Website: ulta-beauty
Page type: customer-info-address
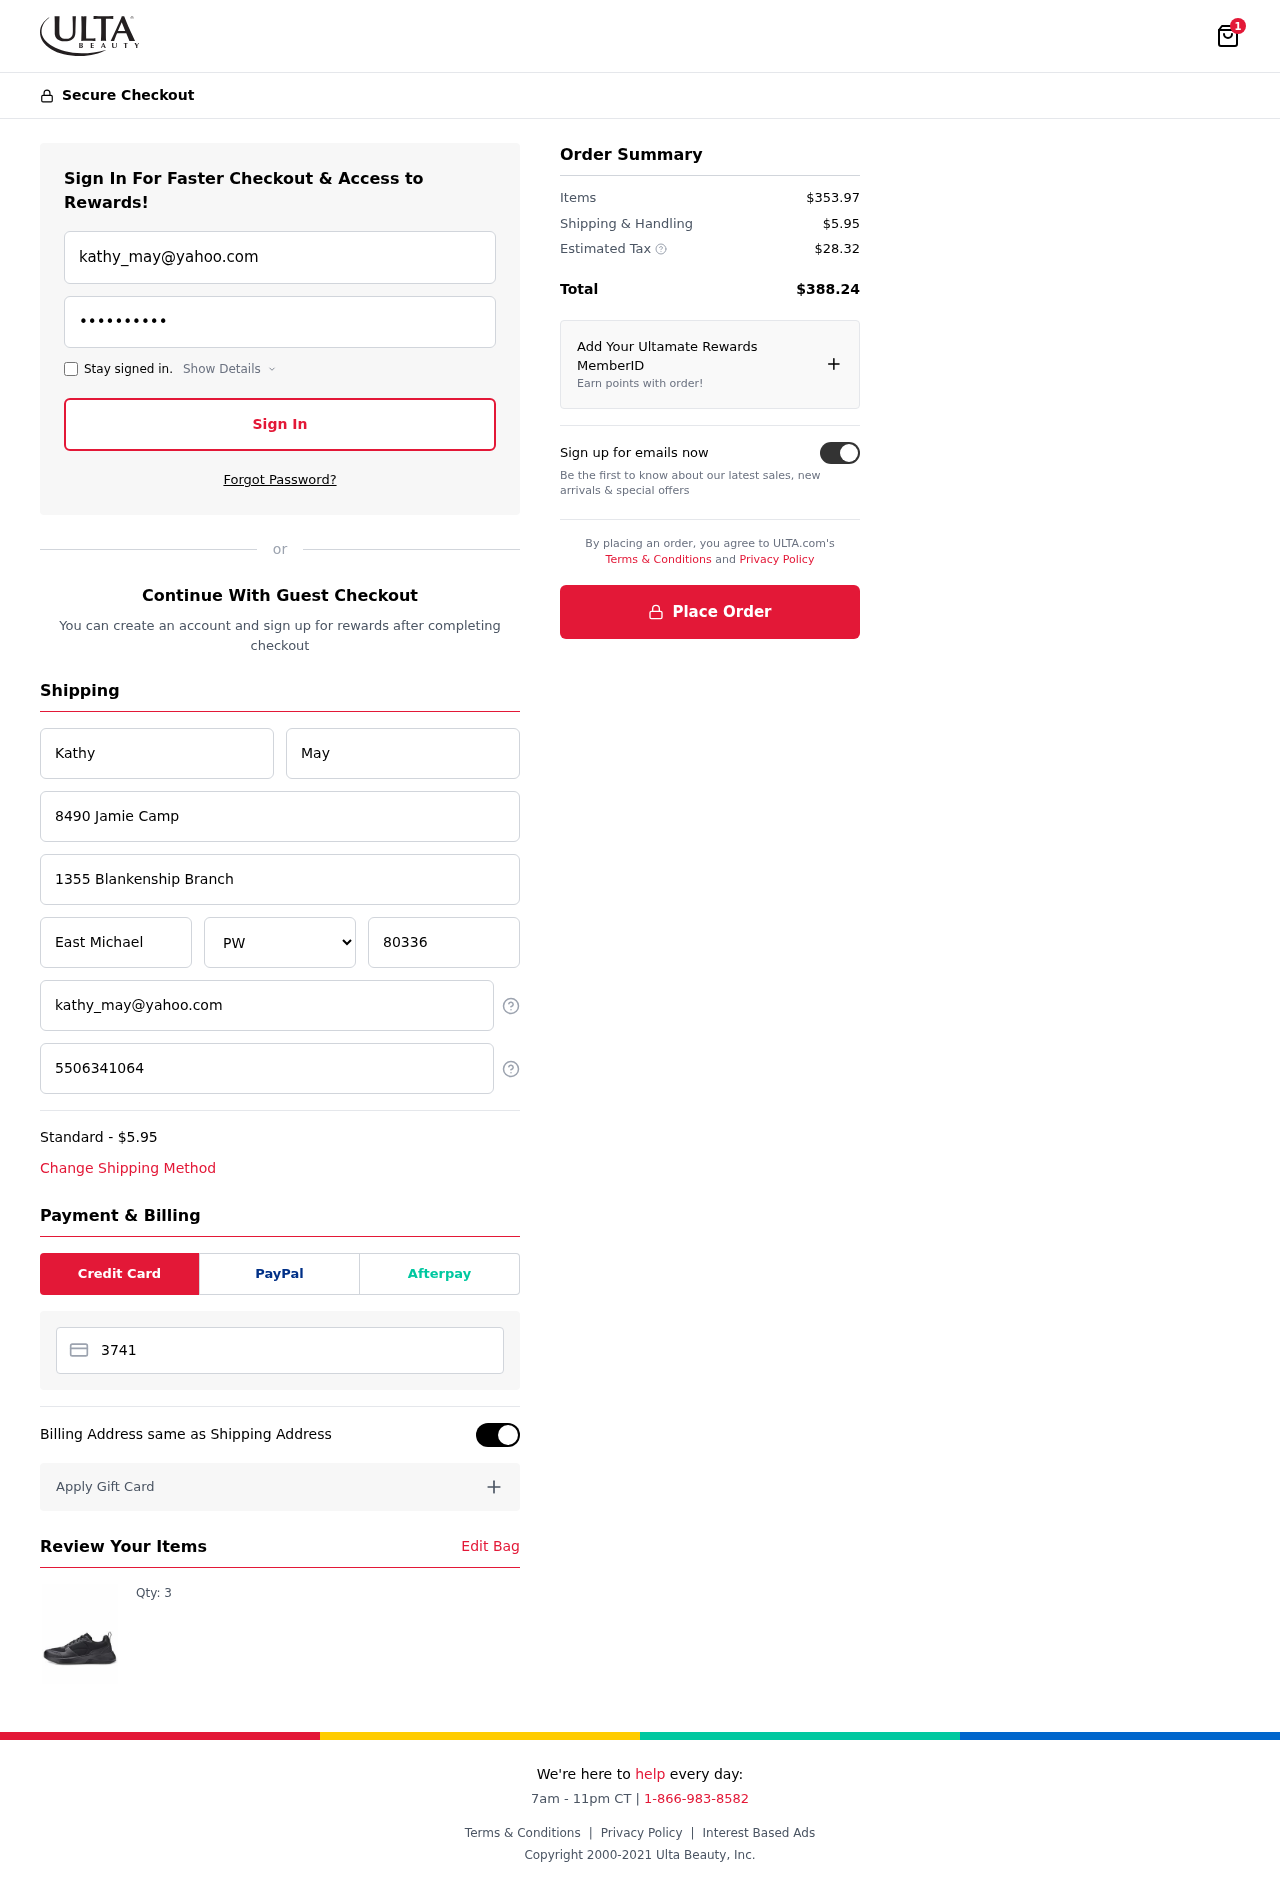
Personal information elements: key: PII_CARD_NUMBER
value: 3741 7616 4461 184
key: PII_CITY
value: East Michael
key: PII_EMAIL
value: kathy_may@yahoo.com
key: PII_FIRSTNAME
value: Kathy
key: PII_LASTNAME
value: May
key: PII_PHONE
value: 5506341064
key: PII_POSTCODE
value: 80336
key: PII_STATE
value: PW
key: PII_STREET
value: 8490 Jamie Camp
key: PII_STREET2
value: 1355 Blankenship Branch
Product elements: key: PRODUCT1_QUANTITY
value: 3
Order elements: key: ORDER_NUM_ITEMS
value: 1
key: ORDER_SHIPPING_COST
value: $5.95
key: ORDER_ITEMS_TOTAL
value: $353.97
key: ORDER_SHIPPING_COST2
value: $5.95
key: ORDER_TAX
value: $28.32
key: ORDER_TOTAL
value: $388.24